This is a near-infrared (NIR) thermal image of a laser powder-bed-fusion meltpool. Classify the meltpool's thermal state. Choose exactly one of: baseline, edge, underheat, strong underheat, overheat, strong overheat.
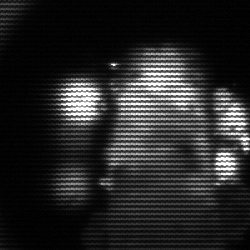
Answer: strong underheat